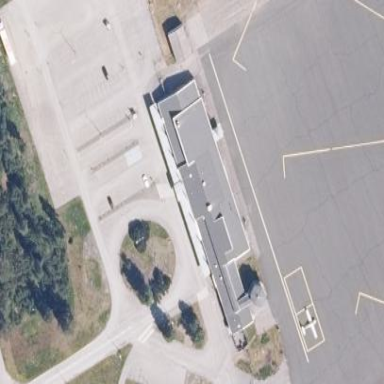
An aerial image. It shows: Transportation building that serves as airport terminal.